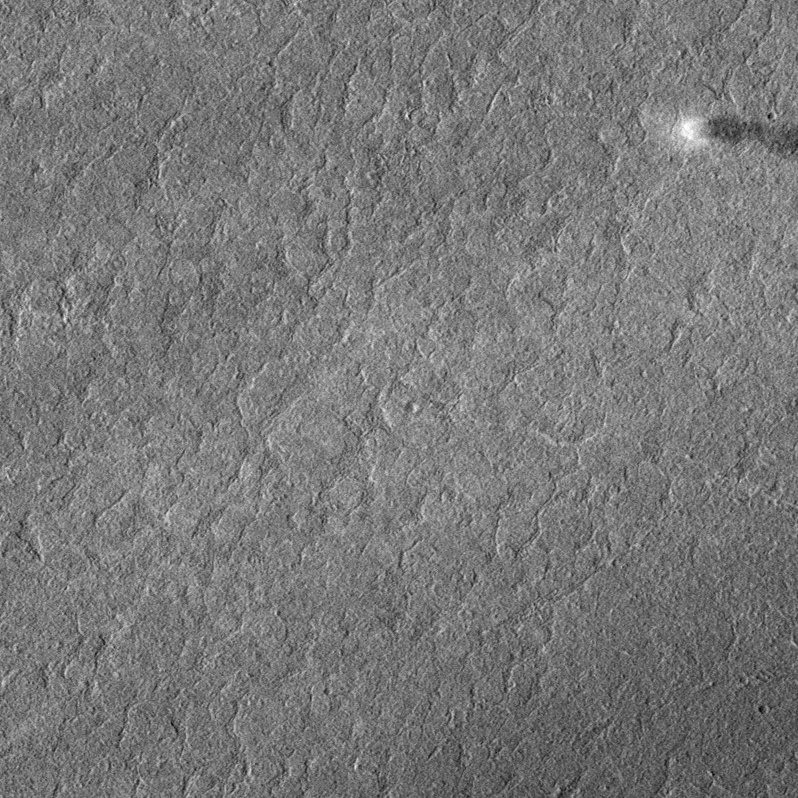
Label: dustdevil